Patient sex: F
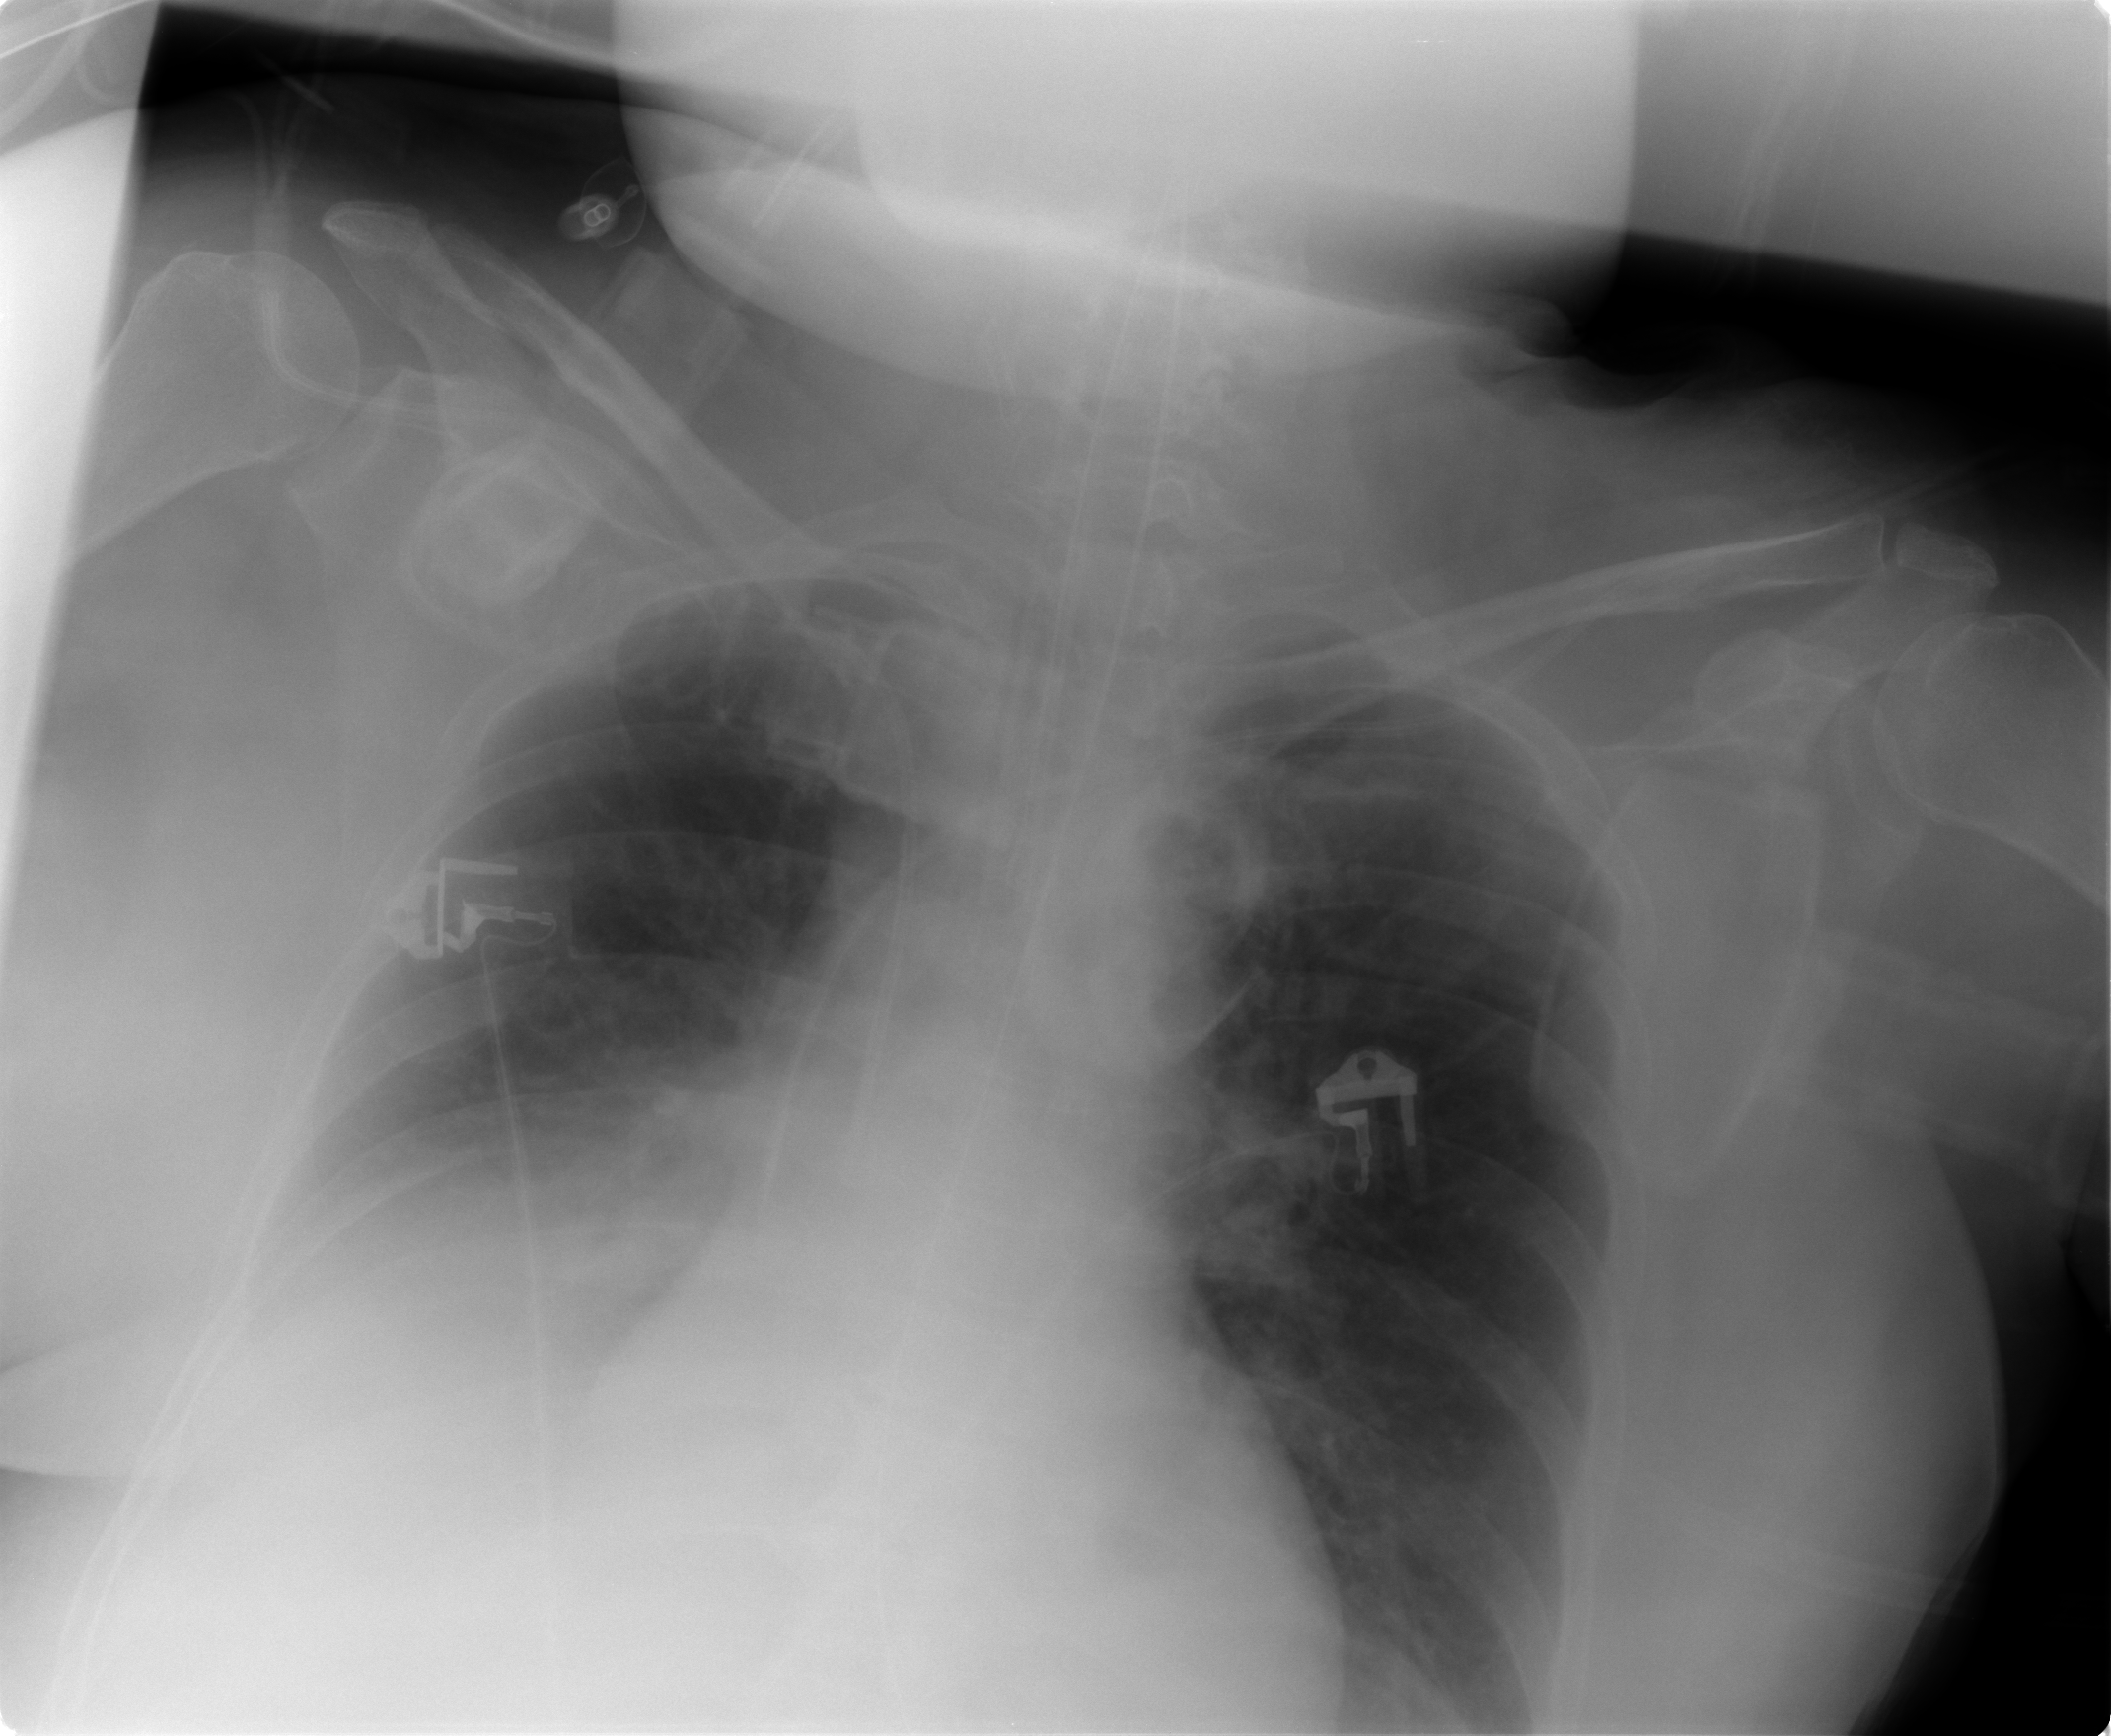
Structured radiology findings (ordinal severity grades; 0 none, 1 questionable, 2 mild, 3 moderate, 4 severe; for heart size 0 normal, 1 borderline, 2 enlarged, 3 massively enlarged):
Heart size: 0
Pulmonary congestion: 1
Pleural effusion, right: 2
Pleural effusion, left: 0
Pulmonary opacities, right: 0
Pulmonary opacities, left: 2
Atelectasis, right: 3
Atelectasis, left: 0